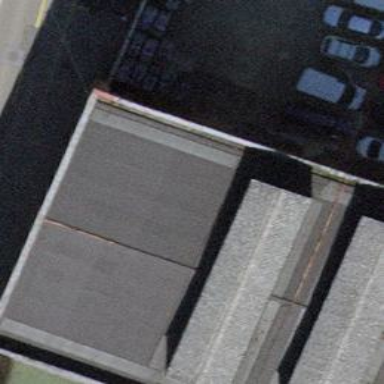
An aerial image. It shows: Gray building with gabled roof. The roof is light grey.